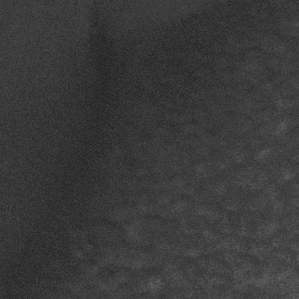
Label: frost